Field crop: maize
Growth stage: 2
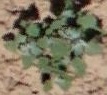
Species: chenopodium